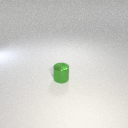
small green metal cylinder